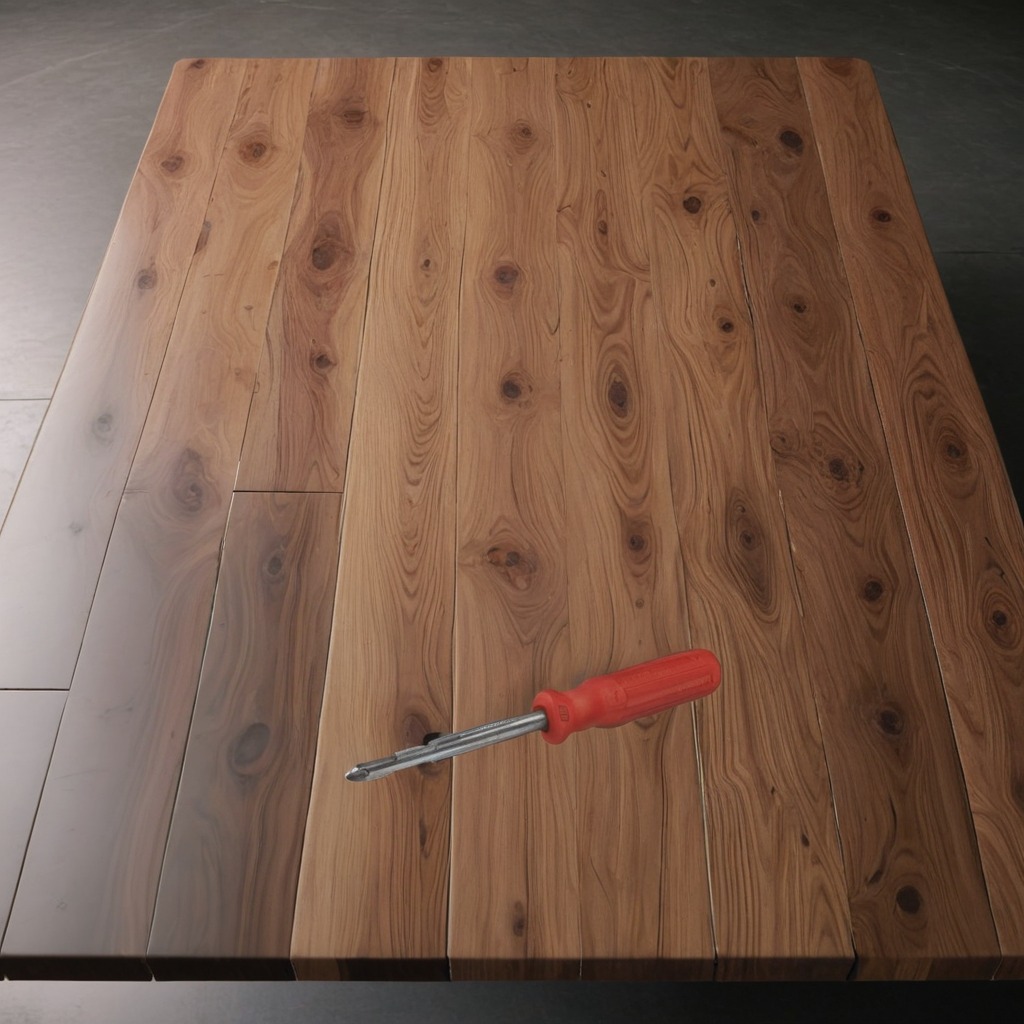
A screwdriver lying on the oil-spilled wooden table in a vintage motorcycle garage.